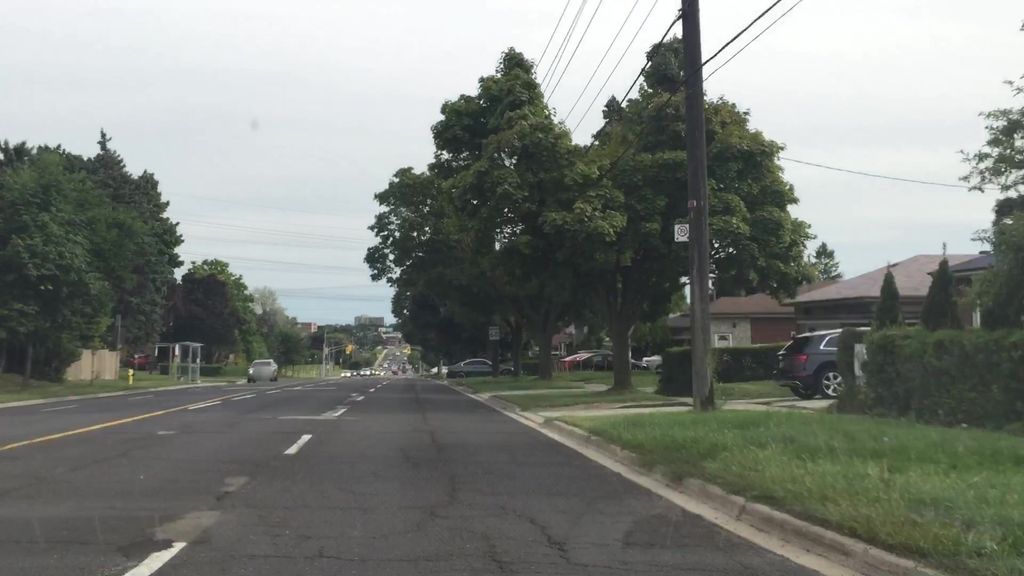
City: toronto